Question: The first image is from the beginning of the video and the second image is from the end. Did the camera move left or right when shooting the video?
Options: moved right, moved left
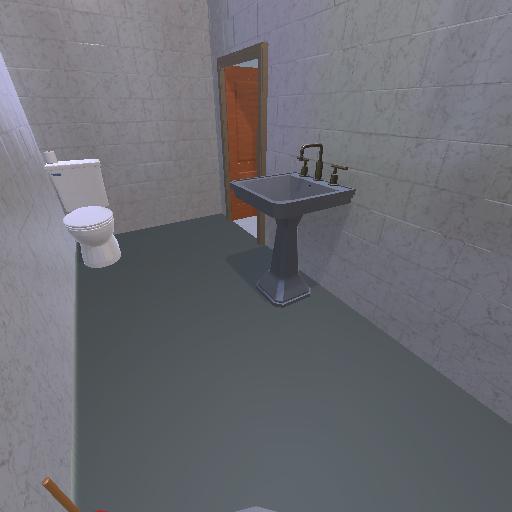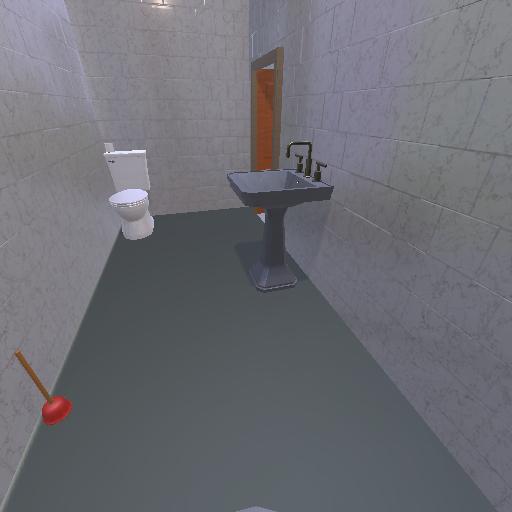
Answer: moved right